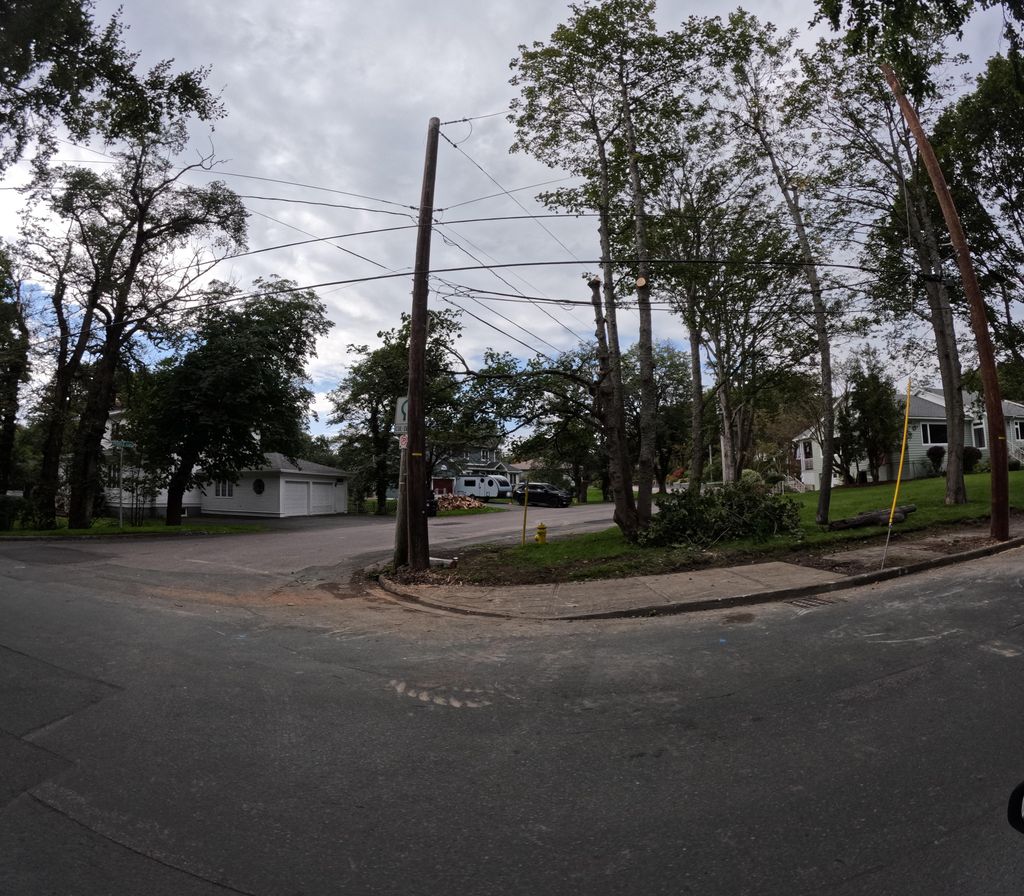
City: st_johns